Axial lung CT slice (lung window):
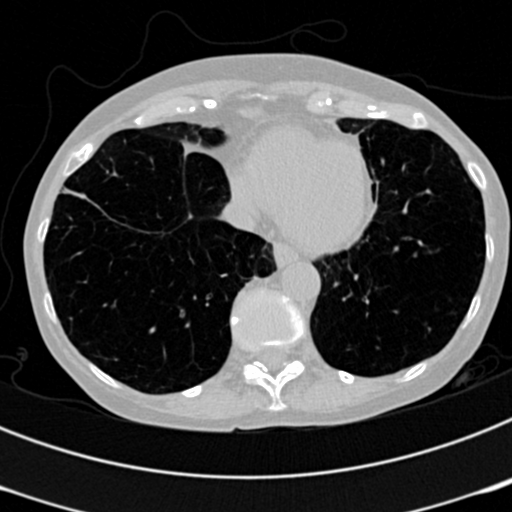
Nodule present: no